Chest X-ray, PA view. Patient: 48 years old, sex F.
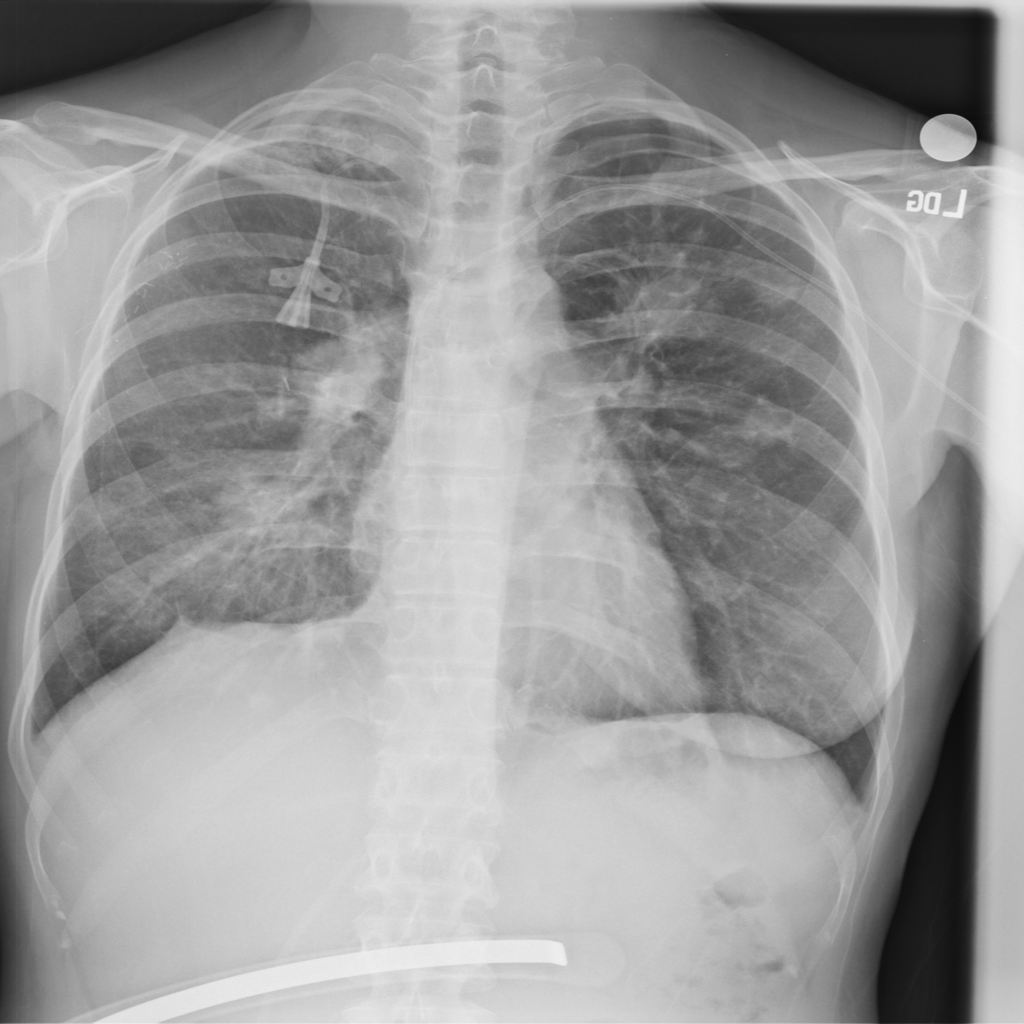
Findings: No Finding